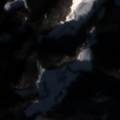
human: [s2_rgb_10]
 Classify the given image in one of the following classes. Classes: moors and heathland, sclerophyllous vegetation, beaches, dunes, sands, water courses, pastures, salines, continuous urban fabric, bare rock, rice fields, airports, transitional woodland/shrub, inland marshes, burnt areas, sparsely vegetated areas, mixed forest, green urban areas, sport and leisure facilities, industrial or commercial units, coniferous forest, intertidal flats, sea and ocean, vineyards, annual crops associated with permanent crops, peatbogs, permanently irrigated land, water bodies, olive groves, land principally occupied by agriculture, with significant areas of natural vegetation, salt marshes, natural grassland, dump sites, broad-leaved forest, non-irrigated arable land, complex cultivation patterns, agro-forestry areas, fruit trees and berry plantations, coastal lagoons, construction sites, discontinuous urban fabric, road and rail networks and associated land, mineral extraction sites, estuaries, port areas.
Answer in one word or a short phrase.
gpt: pastures, coniferous forest, mixed forest